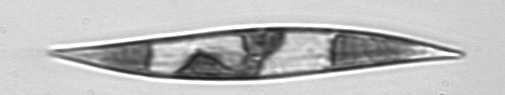
Label: Pleurosigma